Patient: sex F, age 58
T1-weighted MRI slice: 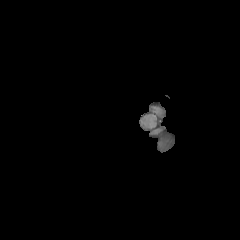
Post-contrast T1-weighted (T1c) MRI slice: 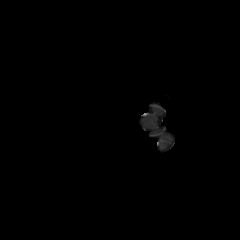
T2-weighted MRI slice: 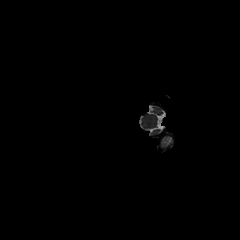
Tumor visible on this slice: no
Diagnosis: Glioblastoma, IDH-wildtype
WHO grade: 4